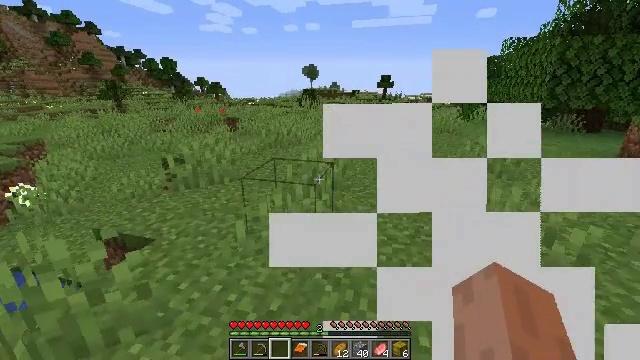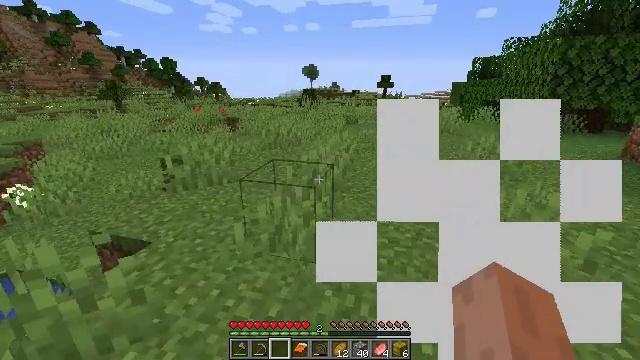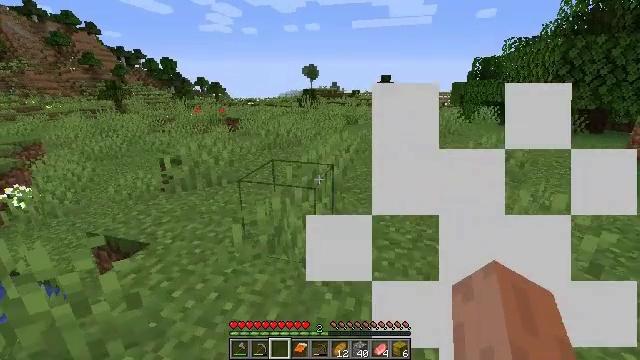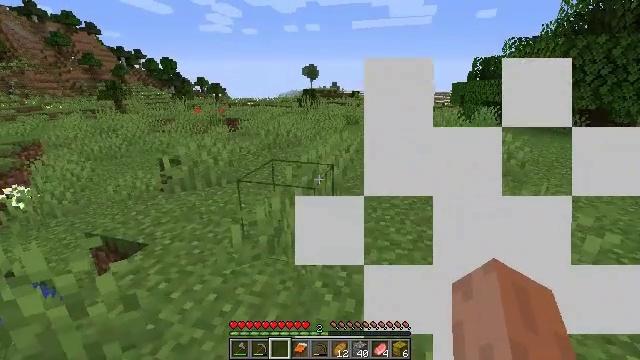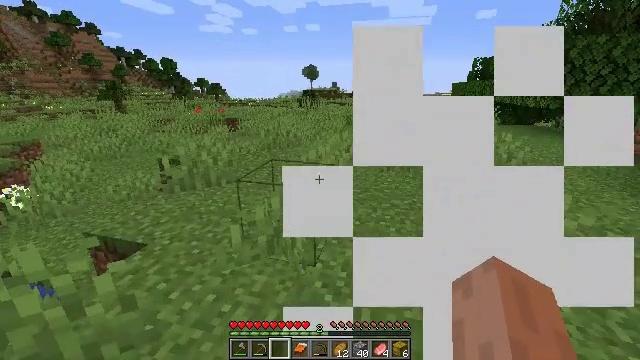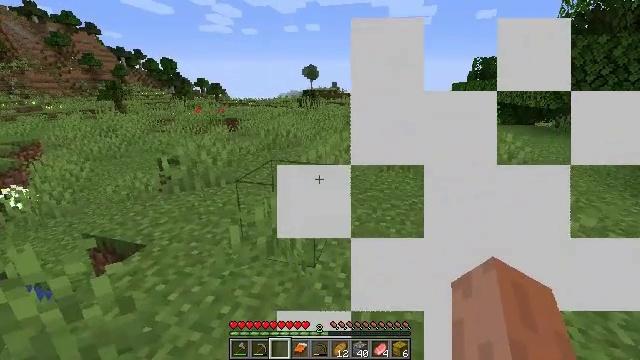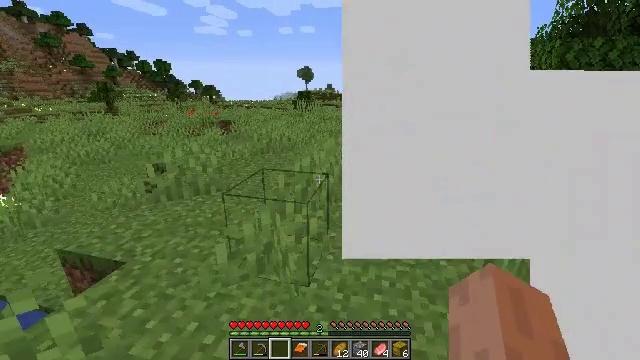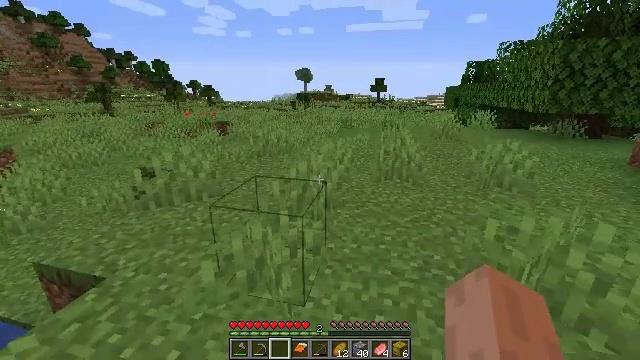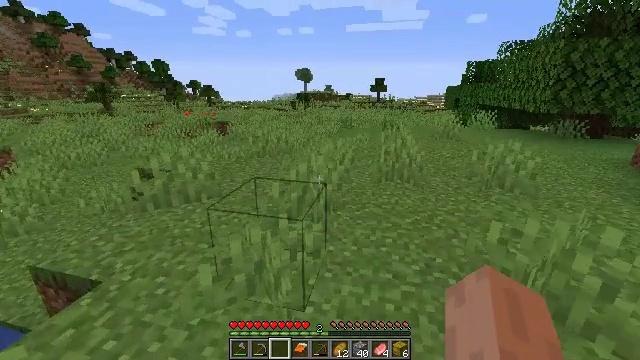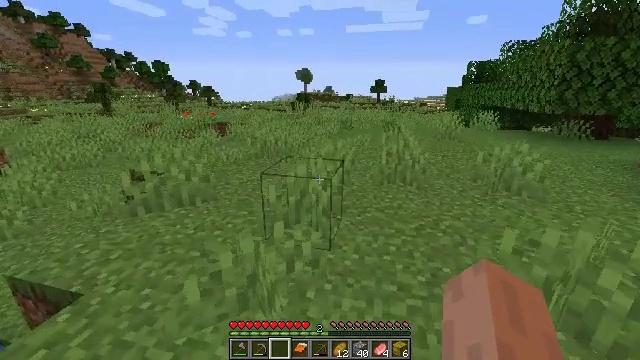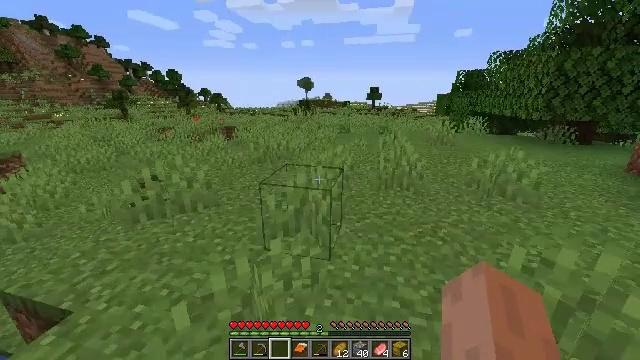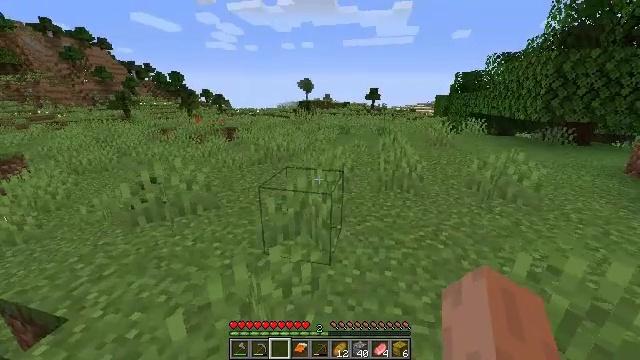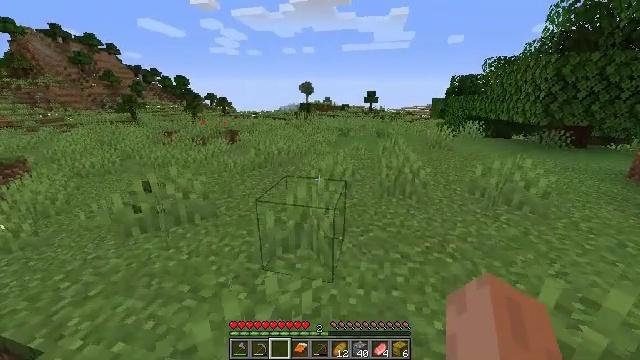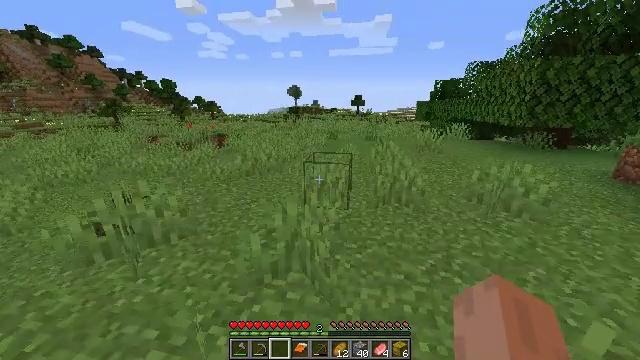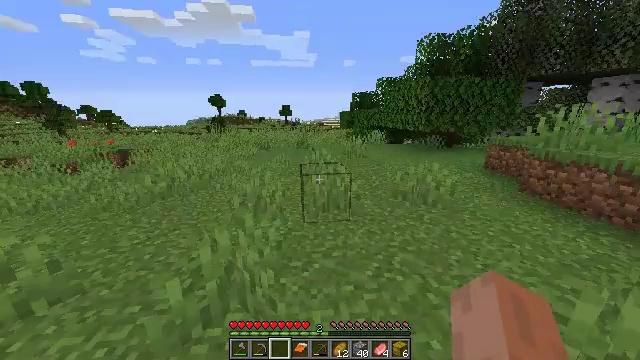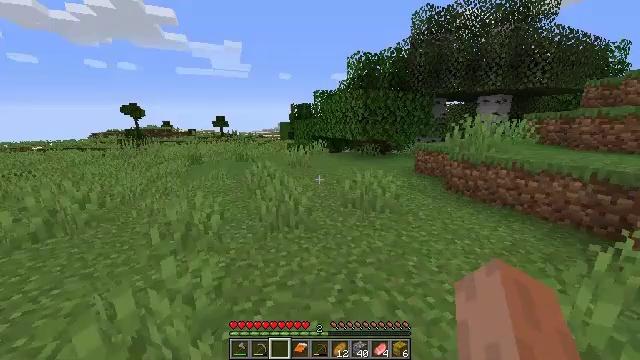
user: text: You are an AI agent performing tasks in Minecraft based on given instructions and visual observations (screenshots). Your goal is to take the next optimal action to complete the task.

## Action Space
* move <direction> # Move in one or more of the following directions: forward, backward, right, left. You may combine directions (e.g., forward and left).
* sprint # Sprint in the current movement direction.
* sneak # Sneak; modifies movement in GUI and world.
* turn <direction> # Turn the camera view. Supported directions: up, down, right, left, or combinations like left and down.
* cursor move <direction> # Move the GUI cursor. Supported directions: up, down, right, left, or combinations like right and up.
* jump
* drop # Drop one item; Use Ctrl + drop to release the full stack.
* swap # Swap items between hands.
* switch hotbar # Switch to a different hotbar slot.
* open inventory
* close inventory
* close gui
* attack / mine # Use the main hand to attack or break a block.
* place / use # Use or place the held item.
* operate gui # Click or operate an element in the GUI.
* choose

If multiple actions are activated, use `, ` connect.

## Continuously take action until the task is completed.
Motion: motion action
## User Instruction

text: Remove a grass block from the inventory.
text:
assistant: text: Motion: no_op
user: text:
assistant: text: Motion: no_op
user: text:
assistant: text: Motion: no_op
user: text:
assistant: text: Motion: no_op
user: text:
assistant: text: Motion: move forward
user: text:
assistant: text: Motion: move forward, turn right
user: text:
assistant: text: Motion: move forward
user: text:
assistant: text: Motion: no_op
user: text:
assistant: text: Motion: move forward
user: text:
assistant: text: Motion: move forward
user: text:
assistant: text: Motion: move forward
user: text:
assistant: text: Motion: move forward
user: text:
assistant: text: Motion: move forward, turn right
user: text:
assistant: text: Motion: move forward, turn right and up
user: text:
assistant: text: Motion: move forward, turn right and up
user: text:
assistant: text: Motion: move forward, turn right
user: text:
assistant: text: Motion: move forward
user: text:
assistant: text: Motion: move forward
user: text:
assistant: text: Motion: move forward, jump
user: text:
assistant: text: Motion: move forward, jump
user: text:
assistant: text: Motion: move forward, jump
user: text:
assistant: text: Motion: move forward, turn left, jump
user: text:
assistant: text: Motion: move forward, turn left, jump
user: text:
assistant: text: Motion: move forward, turn left
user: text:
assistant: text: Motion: move forward, turn left
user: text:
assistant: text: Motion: move forward
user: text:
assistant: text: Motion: move forward
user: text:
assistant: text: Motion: move forward
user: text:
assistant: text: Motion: move forward
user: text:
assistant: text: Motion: move forward